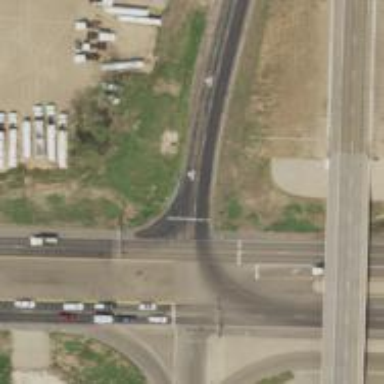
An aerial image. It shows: This image shows trunk highway that functions as expressway.